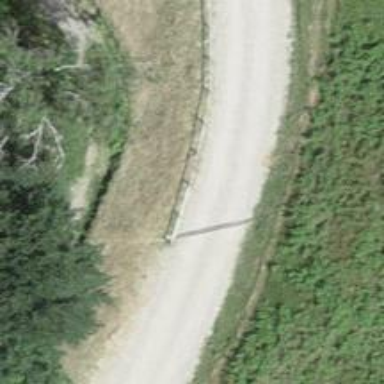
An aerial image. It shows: Service road with pebblestone surface of grade 2 track type.